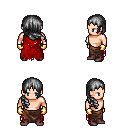
a pixel art fantasy rpg character, male body template, human, light skin, red tattered cape, robe skirt, gray right-swept hairstyle, gold gloves, maroon shoes, four views (front, back, left, right), 2x2 character sprite sheet, small pixel art, hard edges, no anti-aliasing